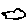
Label: cloud